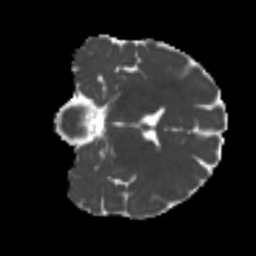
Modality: MD
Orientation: coronal
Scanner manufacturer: siemens
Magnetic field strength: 3 T
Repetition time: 4 s
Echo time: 0.0594 s